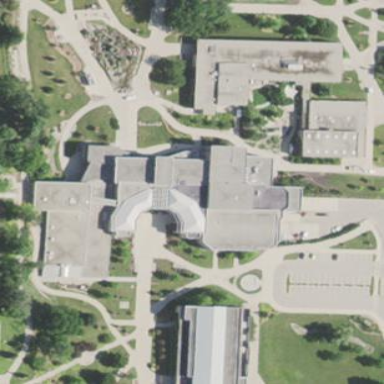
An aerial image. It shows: View of university building.